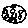
Label: moon